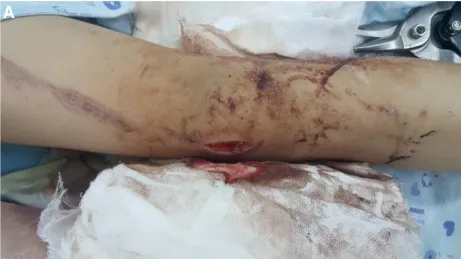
(A) A 4 cm open wound is visible at the distal end of the right femur.
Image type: medical_photograph (skin_photograph)